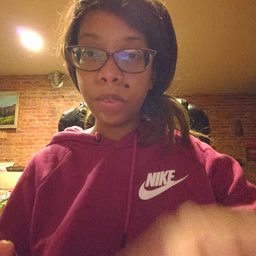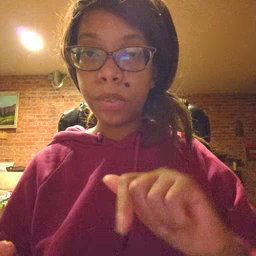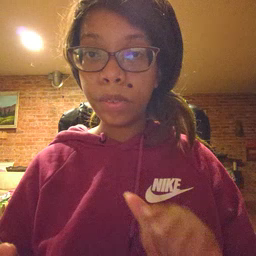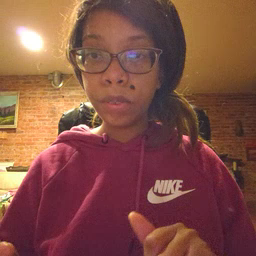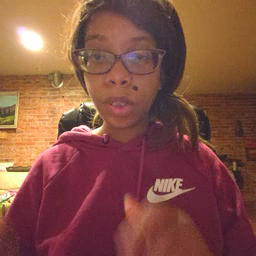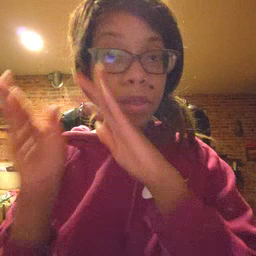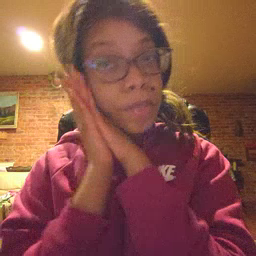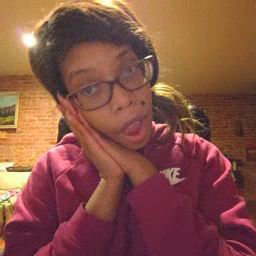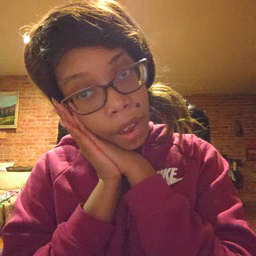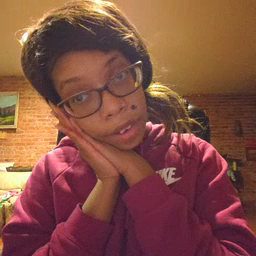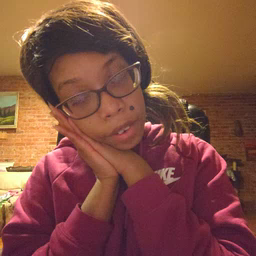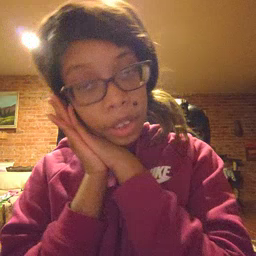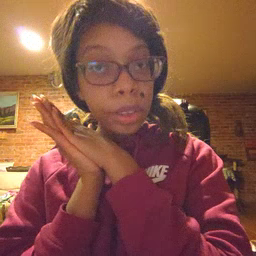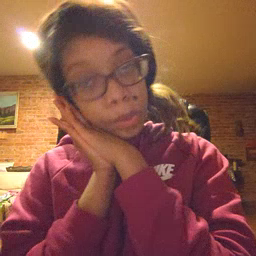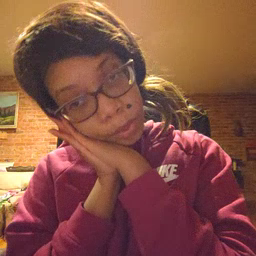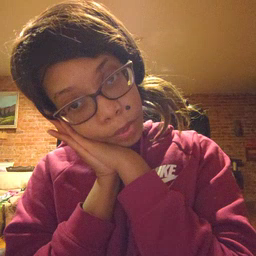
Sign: bed